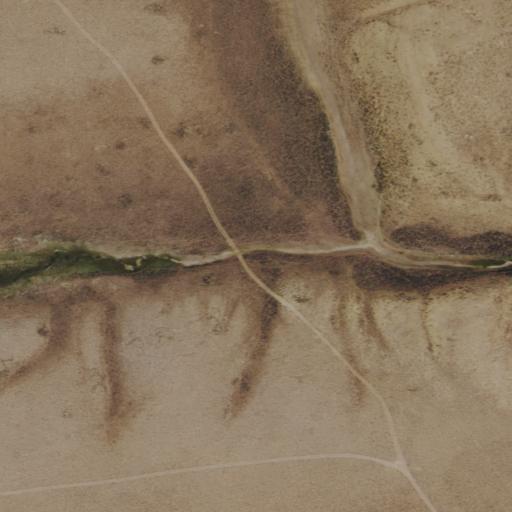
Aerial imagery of valley in Wyoming named Weasel Draw containing shrub, woody wetlands, and herbaceous wetlands